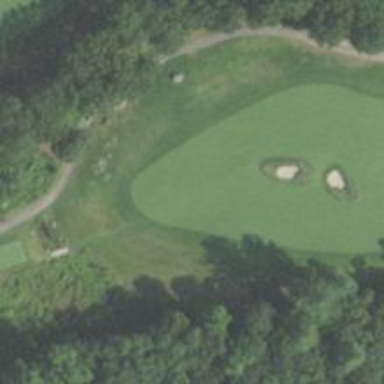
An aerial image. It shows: Serene golf path.